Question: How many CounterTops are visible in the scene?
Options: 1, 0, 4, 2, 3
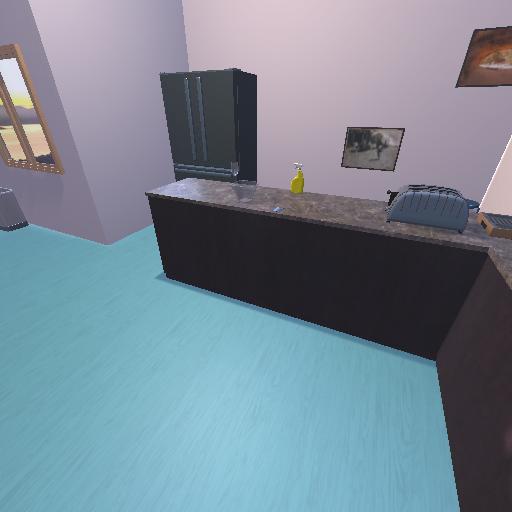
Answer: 1